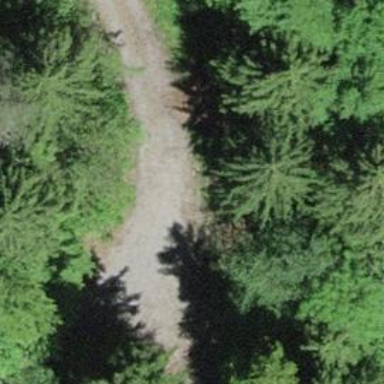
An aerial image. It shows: Gravel track with grade2 tracktype.